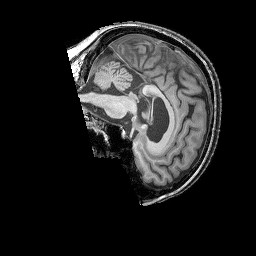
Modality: T1w
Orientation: sagittal
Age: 68
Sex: female
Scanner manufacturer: siemens
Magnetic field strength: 3 T
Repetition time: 2.25 s
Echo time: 0.00411 s